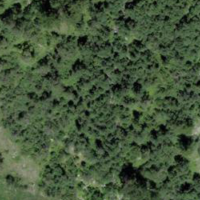
EUNIS habitat code: 41
Species observed at this site:
Carduus personata